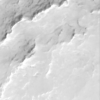
Label: not_dusty